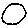
Label: circle